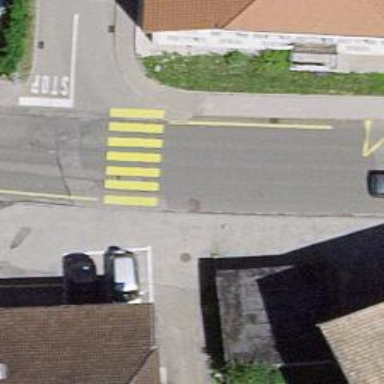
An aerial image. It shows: Marked crossing with zebra markings.